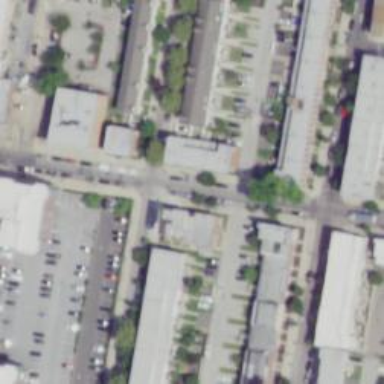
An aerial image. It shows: Alley classified as service road.